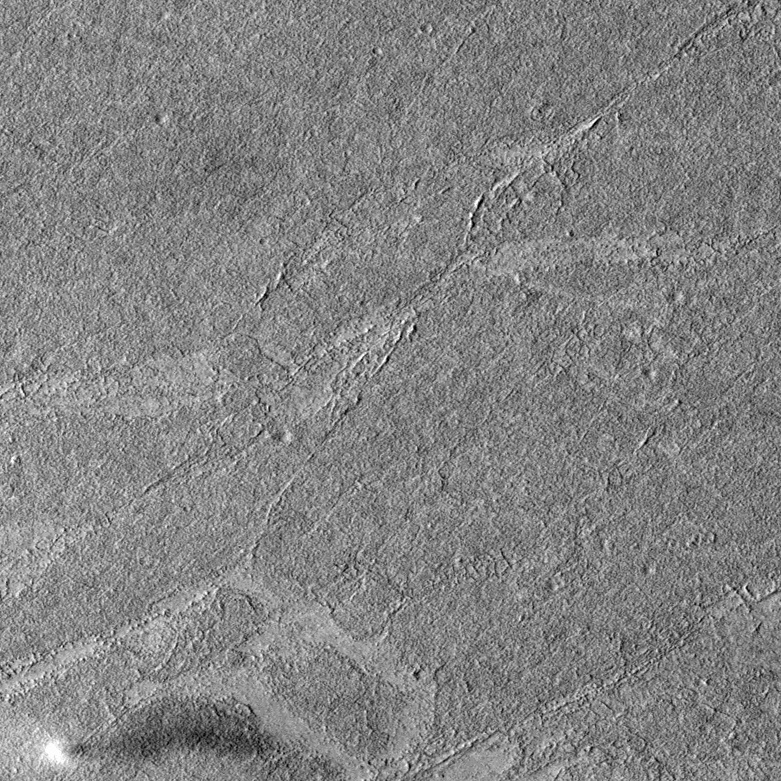
Label: dustdevil